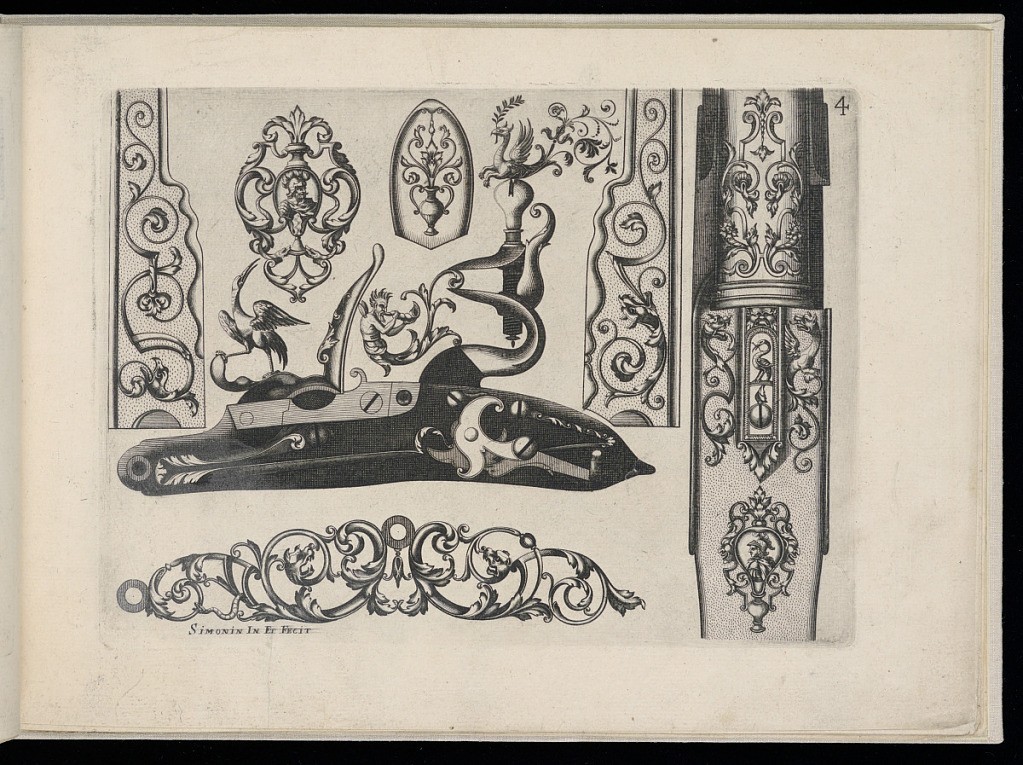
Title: Designs for Firearms Ornament and Fittings
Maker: Claude Simonin, French, ca. 1635 – 1721
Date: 1705
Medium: Engraving on laid paper
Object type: Print
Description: Plate four from a pattern book with designs for firearm fittings and ornament featuring grotesque motifs, soldiers, fantastical creatures, animals (dogs, hares), birds, foliate scrolls, scrolling leaves (rinceaux), fleurons, rosettes, and a vase. The plate is numbered and signed.